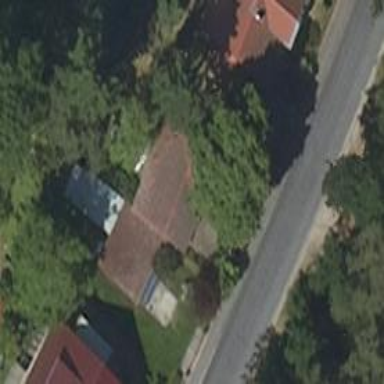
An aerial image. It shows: Garage building.